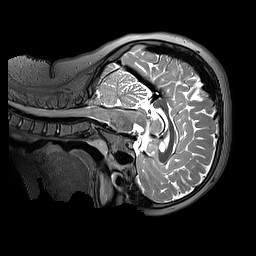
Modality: T2w
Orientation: sagittal
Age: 10
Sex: female
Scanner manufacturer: siemens
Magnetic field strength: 3 T
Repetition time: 3.2 s
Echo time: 0.408 s